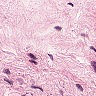
Metastatic tissue present: no